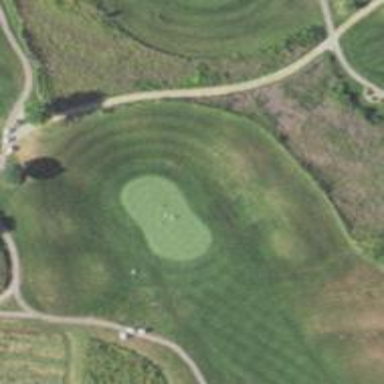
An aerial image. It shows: Golf hole.